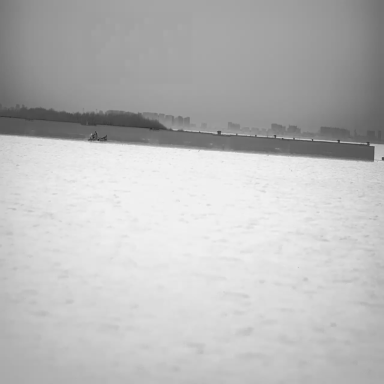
There is a bulk_carrier in the infrared image.